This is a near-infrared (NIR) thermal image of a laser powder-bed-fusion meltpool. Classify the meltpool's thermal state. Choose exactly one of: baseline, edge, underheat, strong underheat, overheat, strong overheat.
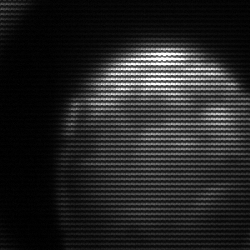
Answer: edge